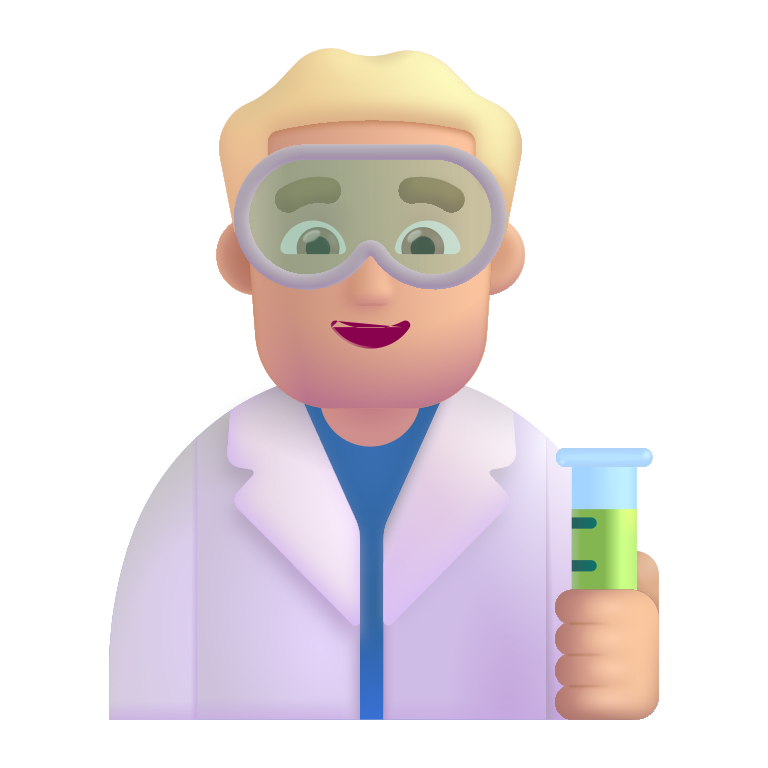
man scientist color  light